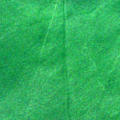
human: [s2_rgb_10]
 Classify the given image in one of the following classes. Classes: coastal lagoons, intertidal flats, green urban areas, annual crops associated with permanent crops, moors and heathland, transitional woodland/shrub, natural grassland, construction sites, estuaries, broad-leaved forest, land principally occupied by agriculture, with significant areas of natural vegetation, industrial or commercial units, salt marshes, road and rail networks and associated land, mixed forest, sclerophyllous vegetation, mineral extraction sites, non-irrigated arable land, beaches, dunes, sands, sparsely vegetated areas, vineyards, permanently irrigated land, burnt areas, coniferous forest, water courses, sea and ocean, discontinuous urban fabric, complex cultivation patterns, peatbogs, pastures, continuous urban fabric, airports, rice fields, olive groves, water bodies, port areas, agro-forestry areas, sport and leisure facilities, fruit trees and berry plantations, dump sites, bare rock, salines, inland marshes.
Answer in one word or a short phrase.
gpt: sea and ocean